Question: Currently I'm programming a label-writer (Brother QL-570, if it matters, in Java) to print barcodes with different ID's. The length of the barcode data can vary from ~17 characters to ~3.
However, given that I've understood the barcode-concept correctly, the more data - the wider will the barcode become.
I'd prefer if all barcodes had the same, contstant size: no matter data-length. (It won't look good if the barcode doesn't fill up the label, nor will it (work) if it's too large)
How did you / your company solve this problem? 2D-barcodes aren't an option. Sadly.

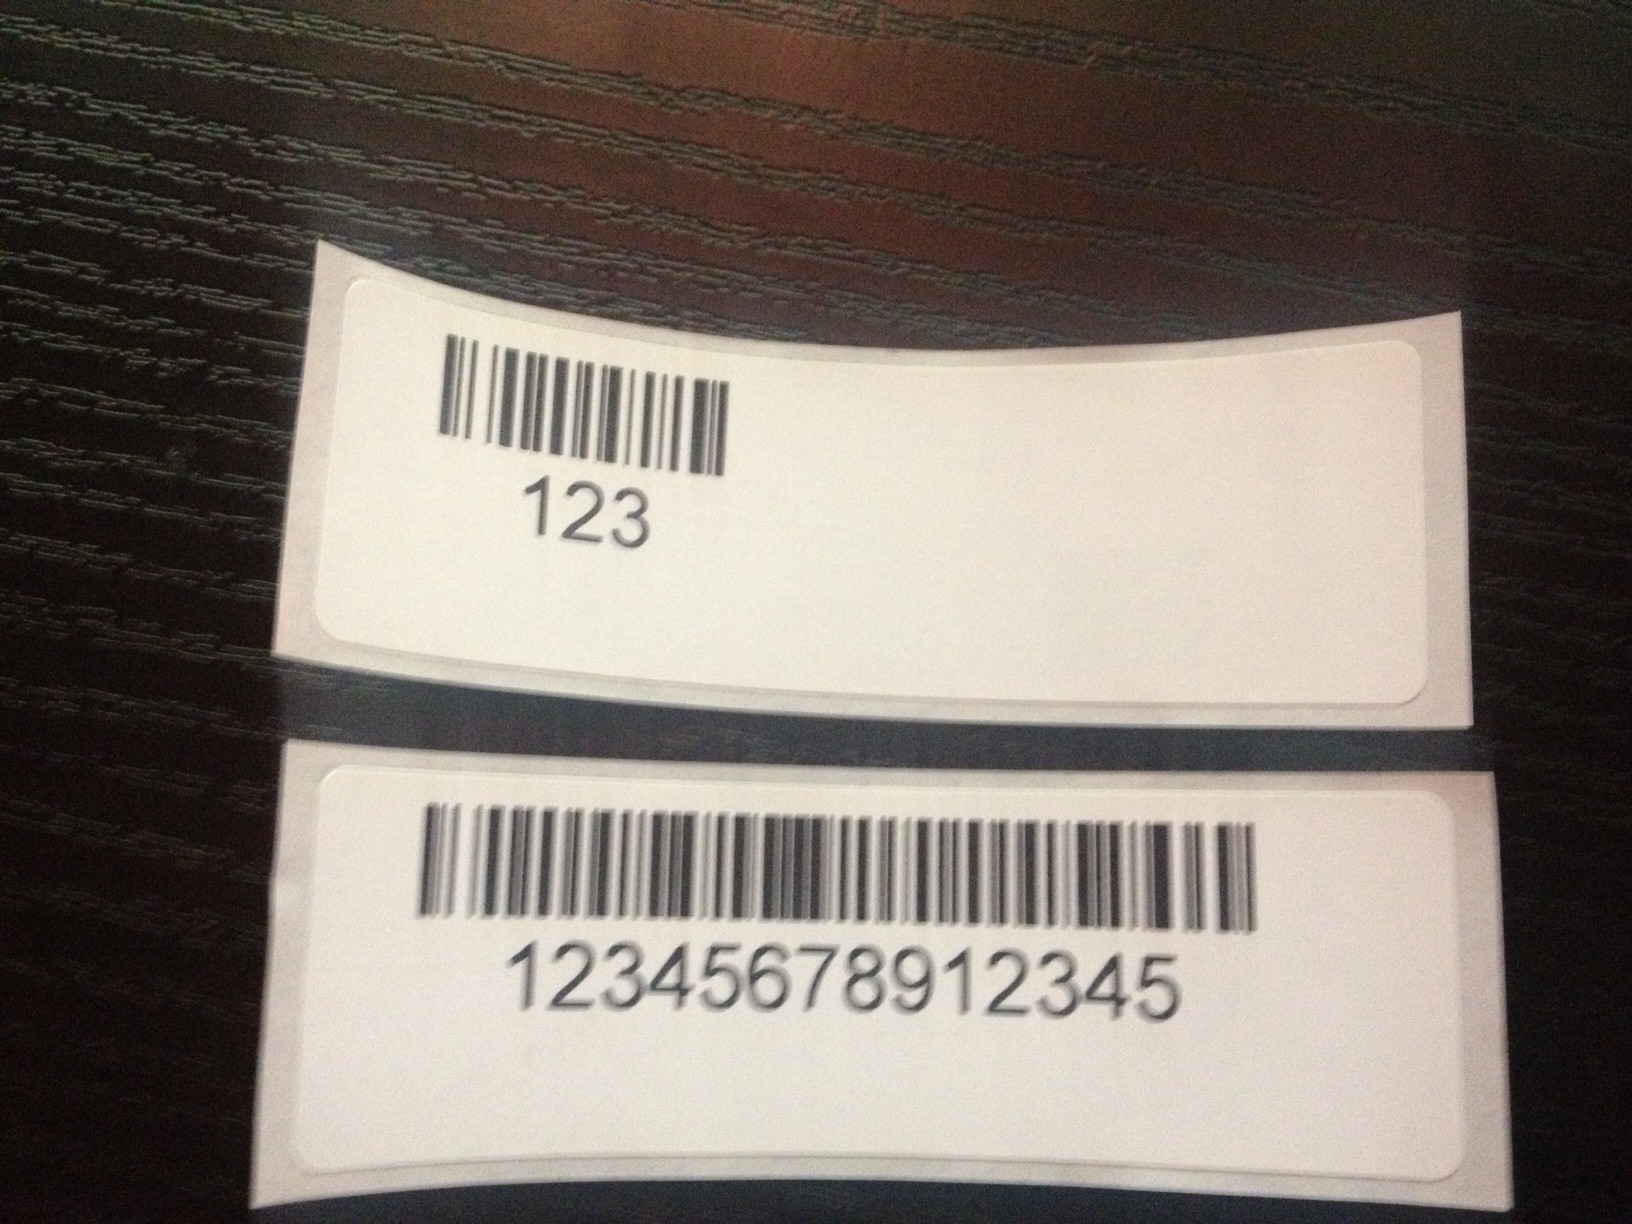
Answer: It's going to look kinda funny if you have to compare barcodes of different widths side-by-side, but my company solved it by defining each symbol in terms of a 1x?? bitmap and scaling it up to the size required for the application. For example, each code 128 symbol, except Stop, is eleven pixels wide. Our "font" then has 107 characters defined, each a 1x11 black and white bitmap (PNG).
It makes fitting the barcode into the space provided much simpler if you have that much control over vertical and horizontal dimensioning.
Here's a quick example similar to the picture up above:
'''
<img
alt="104,{Start B}" title="104,{Start B}" src="data:image/png;base64,iVBORw0KGgoAAAANSUhEUgAAAAsAAAABAQMAAAAy+cYDAAAABlBMVEUAAAD///+l2Z/dAAAACXBIWXMAAA7EAAAOxAGVKw4bAAAADklEQVQIHQEDAPz/AC3gAT0BDuLeG4IAAAAASUVORK5CYII=" width="30" height="30"><img
alt=" 17,A:{1},B:{1}" title=" 17,A:{1},B:{1}" src="data:image/png;base64,iVBORw0KGgoAAAANSUhEUgAAAAsAAAABAQMAAAAy+cYDAAAABlBMVEUAAAD///+l2Z/dAAAACXBIWXMAAA7EAAAOxAGVKw4bAAAADklEQVQIHQEDAPz/AGMgAOkAhBjTObMAAAAASUVORK5CYII=" width="30" height="30"><img
alt=" 18,A:{2},B:{2}" title=" 18,A:{2},B:{2}" src="data:image/png;base64,iVBORw0KGgoAAAANSUhEUgAAAAsAAAABAQMAAAAy+cYDAAAABlBMVEUAAAD///+l2Z/dAAAACXBIWXMAAA7EAAAOxAGVKw4bAAAADklEQVQIHQEDAPz/ADGgAQUA0nI/mr0AAAAASUVORK5CYII=" width="30" height="30"><img
alt=" 19,A:{3},B:{3}" title=" 19,A:{3},B:{3}" src="data:image/png;base64,iVBORw0KGgoAAAANSUhEUgAAAAsAAAABAQMAAAAy+cYDAAAABlBMVEUAAAD///+l2Z/dAAAACXBIWXMAAA7EAAAOxAGVKw4bAAAADklEQVQIHQEDAPz/ADRgAMsAlQDS68kAAAAASUVORK5CYII=" width="30" height="30"><img
alt=" 08,A:{(},B:{(}" title=" 08,A:{(},B:{(}" src="data:image/png;base64,iVBORw0KGgoAAAANSUhEUgAAAAsAAAABAQMAAAAy+cYDAAAABlBMVEUAAAD///+l2Z/dAAAACXBIWXMAAA7EAAAOxAGVKw4bAAAADklEQVQIHQEDAPz/AHNgAUkA1ElZCJAAAAAASUVORK5CYII=" width="30" height="30"><img
alt="106,{Stop}"title="106,{Stop}"src="data:image/png;base64,iVBORw0KGgoAAAANSUhEUgAAAA0AAAABAQMAAAA/57ZEAAAABlBMVEUAAAD///+l2Z/dAAAACXBIWXMAAA7EAAAOxAGVKw4bAAAADklEQVQIHQEDAPz/ADigARMA2dpJzT8AAAAASUVORK5CYII=" width="30" height="30">
<p/>
123
<br>
<p>&nbsp;</p>
<img
alt="104,{Start B}" title="104,{Start B}" src="data:image/png;base64,iVBORw0KGgoAAAANSUhEUgAAAAsAAAABAQMAAAAy+cYDAAAABlBMVEUAAAD///+l2Z/dAAAACXBIWXMAAA7EAAAOxAGVKw4bAAAADklEQVQIHQEDAPz/AC3gAT0BDuLeG4IAAAAASUVORK5CYII=" width="9" height="30"><img
alt=" 17,A:{1},B:{1}" title=" 17,A:{1},B:{1}" src="data:image/png;base64,iVBORw0KGgoAAAANSUhEUgAAAAsAAAABAQMAAAAy+cYDAAAABlBMVEUAAAD///+l2Z/dAAAACXBIWXMAAA7EAAAOxAGVKw4bAAAADklEQVQIHQEDAPz/AGMgAOkAhBjTObMAAAAASUVORK5CYII=" width="9" height="30"><img
alt=" 18,A:{2},B:{2}" title=" 18,A:{2},B:{2}" src="data:image/png;base64,iVBORw0KGgoAAAANSUhEUgAAAAsAAAABAQMAAAAy+cYDAAAABlBMVEUAAAD///+l2Z/dAAAACXBIWXMAAA7EAAAOxAGVKw4bAAAADklEQVQIHQEDAPz/ADGgAQUA0nI/mr0AAAAASUVORK5CYII=" width="9" height="30"><img
alt=" 19,A:{3},B:{3}" title=" 19,A:{3},B:{3}" src="data:image/png;base64,iVBORw0KGgoAAAANSUhEUgAAAAsAAAABAQMAAAAy+cYDAAAABlBMVEUAAAD///+l2Z/dAAAACXBIWXMAAA7EAAAOxAGVKw4bAAAADklEQVQIHQEDAPz/ADRgAMsAlQDS68kAAAAASUVORK5CYII=" width="9" height="30"><img
alt=" 20,A:{4},B:{4}" title=" 20,A:{4},B:{4}" src="data:image/png;base64,iVBORw0KGgoAAAANSUhEUgAAAAsAAAABAQMAAAAy+cYDAAAABlBMVEUAAAD///+l2Z/dAAAACXBIWXMAAA7EAAAOxAGVKw4bAAAADklEQVQIHQEDAPz/ADYgAI8AVxcQlAsAAAAASUVORK5CYII=" width="9" height="30"><img
alt=" 21,A:{5},B:{5}" title=" 21,A:{5},B:{5}" src="data:image/png;base64,iVBORw0KGgoAAAANSUhEUgAAAAsAAAABAQMAAAAy+cYDAAAABlBMVEUAAAD///+l2Z/dAAAACXBIWXMAAA7EAAAOxAGVKw4bAAAADklEQVQIHQEDAPz/ACNgAKkAhD/i5lYAAAAASUVORK5CYII=" width="9" height="30"><img
alt=" 22,A:{6},B:{6}" title=" 22,A:{6},B:{6}" src="data:image/png;base64,iVBORw0KGgoAAAANSUhEUgAAAAsAAAABAQMAAAAy+cYDAAAABlBMVEUAAAD///+l2Z/dAAAACXBIWXMAAA7EAAAOxAGVKw4bAAAADklEQVQIHQEDAPz/ADFgAMUAksTlwtMAAAAASUVORK5CYII=" width="9" height="30"><img
alt=" 23,A:{7},B:{7}" title=" 23,A:{7},B:{7}" src="data:image/png;base64,iVBORw0KGgoAAAANSUhEUgAAAAsAAAABAQMAAAAy+cYDAAAABlBMVEUAAAD///+l2Z/dAAAACXBIWXMAAA7EAAAOxAGVKw4bAAAADklEQVQIHQEDAPz/ABIgAEcAM15OsZIAAAAASUVORK5CYII=" width="9" height="30"><img
alt=" 24,A:{8},B:{8}" title=" 24,A:{8},B:{8}" src="data:image/png;base64,iVBORw0KGgoAAAANSUhEUgAAAAsAAAABAQMAAAAy+cYDAAAABlBMVEUAAAD///+l2Z/dAAAACXBIWXMAAA7EAAAOxAGVKw4bAAAADklEQVQIHQEDAPz/ABZgAI8Ad3Mh6bwAAAAASUVORK5CYII=" width="9" height="30"><img
alt=" 25,A:{9},B:{9}" title=" 25,A:{9},B:{9}" src="data:image/png;base64,iVBORw0KGgoAAAANSUhEUgAAAAsAAAABAQMAAAAy+cYDAAAABlBMVEUAAAD///+l2Z/dAAAACXBIWXMAAA7EAAAOxAGVKw4bAAAADklEQVQIHQEDAPz/ABpgAJcAex9glyQAAAAASUVORK5CYII=" width="9" height="30"><img
alt=" 16,A:{0},B:{0}" title=" 16,A:{0},B:{0}" src="data:image/png;base64,iVBORw0KGgoAAAANSUhEUgAAAAsAAAABAQMAAAAy+cYDAAAABlBMVEUAAAD///+l2Z/dAAAACXBIWXMAAA7EAAAOxAGVKw4bAAAADklEQVQIHQEDAPz/AGJgAScAw0BJukMAAAAASUVORK5CYII=" width="9" height="30"><img
alt=" 17,A:{1},B:{1}" title=" 17,A:{1},B:{1}" src="data:image/png;base64,iVBORw0KGgoAAAANSUhEUgAAAAsAAAABAQMAAAAy+cYDAAAABlBMVEUAAAD///+l2Z/dAAAACXBIWXMAAA7EAAAOxAGVKw4bAAAADklEQVQIHQEDAPz/AGMgAOkAhBjTObMAAAAASUVORK5CYII=" width="9" height="30"><img
alt=" 18,A:{2},B:{2}" title=" 18,A:{2},B:{2}" src="data:image/png;base64,iVBORw0KGgoAAAANSUhEUgAAAAsAAAABAQMAAAAy+cYDAAAABlBMVEUAAAD///+l2Z/dAAAACXBIWXMAAA7EAAAOxAGVKw4bAAAADklEQVQIHQEDAPz/ADGgAQUA0nI/mr0AAAAASUVORK5CYII=" width="9" height="30"><img
alt=" 19,A:{3},B:{3}" title=" 19,A:{3},B:{3}" src="data:image/png;base64,iVBORw0KGgoAAAANSUhEUgAAAAsAAAABAQMAAAAy+cYDAAAABlBMVEUAAAD///+l2Z/dAAAACXBIWXMAAA7EAAAOxAGVKw4bAAAADklEQVQIHQEDAPz/ADRgAMsAlQDS68kAAAAASUVORK5CYII=" width="9" height="30"><img
alt=" 20,A:{4},B:{4}" title=" 20,A:{4},B:{4}" src="data:image/png;base64,iVBORw0KGgoAAAANSUhEUgAAAAsAAAABAQMAAAAy+cYDAAAABlBMVEUAAAD///+l2Z/dAAAACXBIWXMAAA7EAAAOxAGVKw4bAAAADklEQVQIHQEDAPz/ADYgAI8AVxcQlAsAAAAASUVORK5CYII=" width="9" height="30"><img
alt=" 21,A:{5},B:{5}" title=" 21,A:{5},B:{5}" src="data:image/png;base64,iVBORw0KGgoAAAANSUhEUgAAAAsAAAABAQMAAAAy+cYDAAAABlBMVEUAAAD///+l2Z/dAAAACXBIWXMAAA7EAAAOxAGVKw4bAAAADklEQVQIHQEDAPz/ACNgAKkAhD/i5lYAAAAASUVORK5CYII=" width="9" height="30"><img
alt=" 22,A:{6},B:{6}" title=" 22,A:{6},B:{6}" src="data:image/png;base64,iVBORw0KGgoAAAANSUhEUgAAAAsAAAABAQMAAAAy+cYDAAAABlBMVEUAAAD///+l2Z/dAAAACXBIWXMAAA7EAAAOxAGVKw4bAAAADklEQVQIHQEDAPz/ADFgAMUAksTlwtMAAAAASUVORK5CYII=" width="9" height="30"><img
alt=" 23,A:{7},B:{7}" title=" 23,A:{7},B:{7}" src="data:image/png;base64,iVBORw0KGgoAAAANSUhEUgAAAAsAAAABAQMAAAAy+cYDAAAABlBMVEUAAAD///+l2Z/dAAAACXBIWXMAAA7EAAAOxAGVKw4bAAAADklEQVQIHQEDAPz/ABIgAEcAM15OsZIAAAAASUVORK5CYII=" width="9" height="30"><img
alt=" 64,A:{NUL},B:{'}" title=" 64,A:{NUL},B:{'}" src="data:image/png;base64,iVBORw0KGgoAAAANSUhEUgAAAAsAAAABAQMAAAAy+cYDAAAABlBMVEUAAAD///+l2Z/dAAAACXBIWXMAAA7EAAAOxAGVKw4bAAAADklEQVQIHQEDAPz/AF5gAR8Av0A69KoAAAAASUVORK5CYII=" width="9" height="30"><img
alt="106,{Stop}"title="106,{Stop}"src="data:image/png;base64,iVBORw0KGgoAAAANSUhEUgAAAA0AAAABAQMAAAA/57ZEAAAABlBMVEUAAAD///+l2Z/dAAAACXBIWXMAAA7EAAAOxAGVKw4bAAAADklEQVQIHQEDAPz/ADigARMA2dpJzT8AAAAASUVORK5CYII=" width="9" height="30">
<p/>
12345678901234567
'''
Note that the dimensions are specified for each character and the barcodes will generally scan at a width of 8 or higher (depending on print quality). All characters within a barcode need identical widths. Remember that your horizontal quiet zone is a function of bar width, so try to keep at least two character widths to each side on the label.